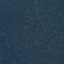
Land use / land cover class: Forest